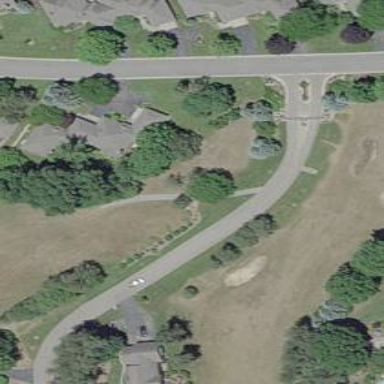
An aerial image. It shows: Service road used as golf cart path.